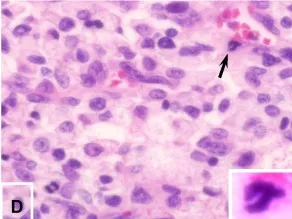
Microscopic features. D, Abnormal mitoses (arrow, x1000 original magnification).
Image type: pathology (h&e)